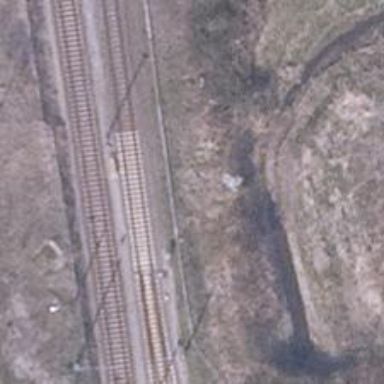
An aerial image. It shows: Railway signal.